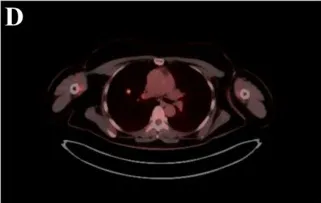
Transaxial fused PET-CT image. Showed an increased focal 18F-FDG uptake (SUVmax 6.3) in the right upper lobe parahilar.
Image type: radiology (pet)